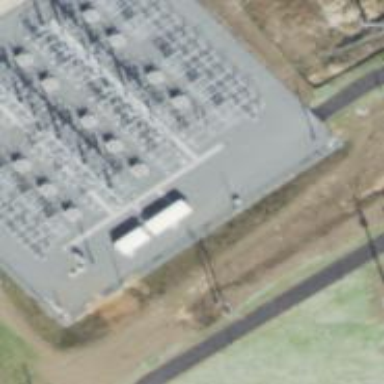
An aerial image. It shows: Switch for power supply.